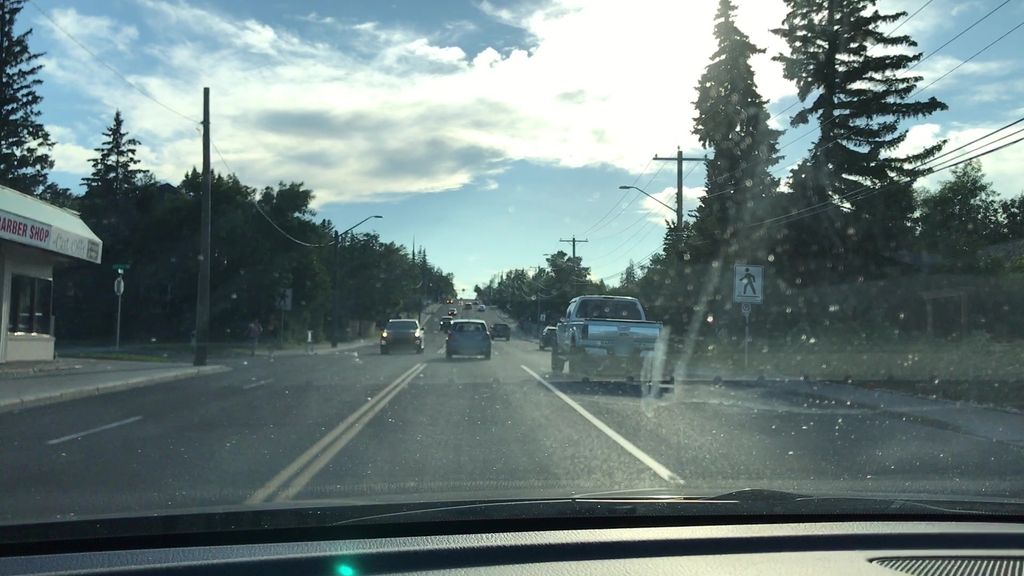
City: calgary